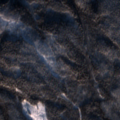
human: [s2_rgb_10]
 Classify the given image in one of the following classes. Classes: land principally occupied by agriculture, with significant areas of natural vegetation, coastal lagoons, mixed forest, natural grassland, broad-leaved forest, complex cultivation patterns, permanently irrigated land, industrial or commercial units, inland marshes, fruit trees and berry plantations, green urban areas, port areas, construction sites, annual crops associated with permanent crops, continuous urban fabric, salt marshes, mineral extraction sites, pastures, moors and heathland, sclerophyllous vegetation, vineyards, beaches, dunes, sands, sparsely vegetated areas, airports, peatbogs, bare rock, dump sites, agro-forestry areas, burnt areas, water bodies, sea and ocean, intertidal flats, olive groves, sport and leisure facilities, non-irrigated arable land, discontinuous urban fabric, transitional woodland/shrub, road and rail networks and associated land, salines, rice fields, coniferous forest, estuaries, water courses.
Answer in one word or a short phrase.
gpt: coniferous forest